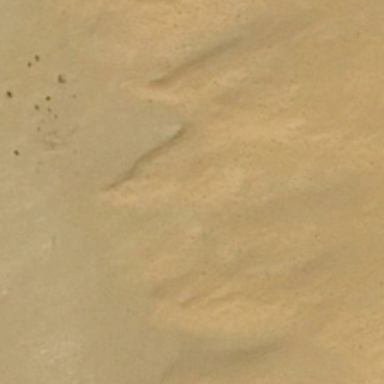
A piece of sand like fish scale is in the desert .